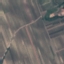
Land use / land cover class: PermanentCrop